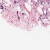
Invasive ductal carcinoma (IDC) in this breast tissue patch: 0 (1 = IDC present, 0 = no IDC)